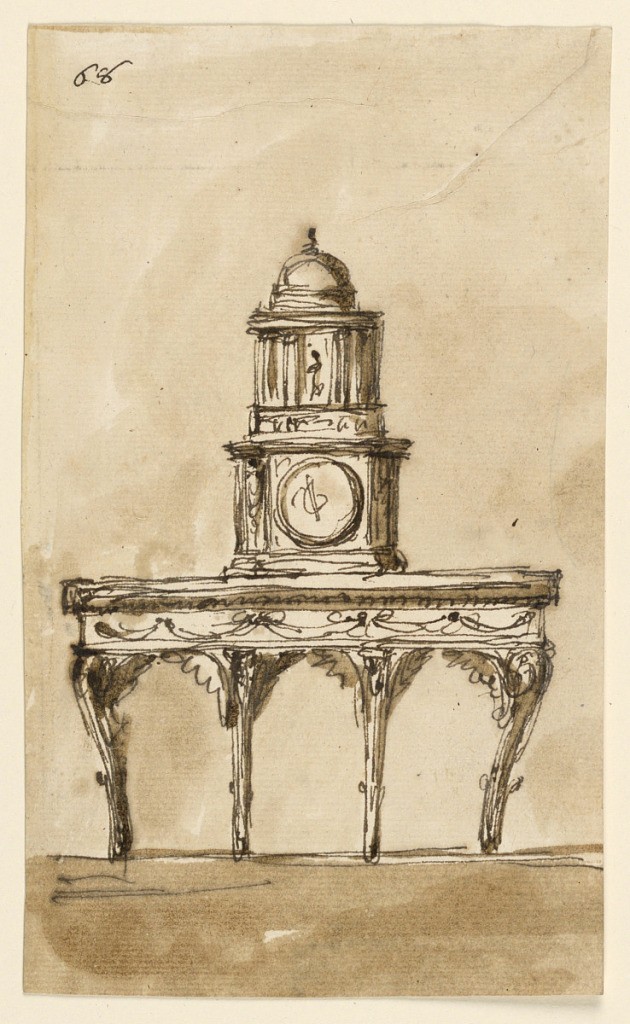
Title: Console table with timepiece
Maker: Giuseppe Barberi, Italian, 1746–1809
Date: ca. 1785–1790
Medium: Pen and brown ink, brush and brown wash on off-white laid paper
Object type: Drawing
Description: The table has four legs. Frame and top are an entablature with festoons in the frieze. The time piece has a base below with the dial, above a round colonnade with a cupola. Inside is a female figure. Usual background.